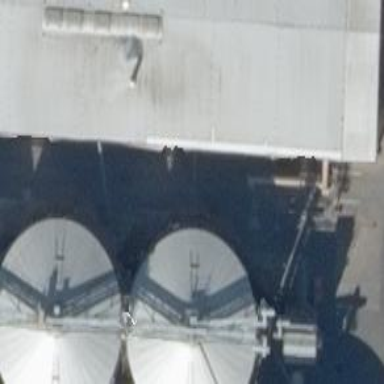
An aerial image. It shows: Storage tank that is man-made.